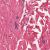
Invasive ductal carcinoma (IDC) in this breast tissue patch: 0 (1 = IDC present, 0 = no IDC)